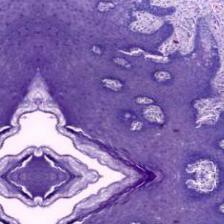
Diagnosis: Normal